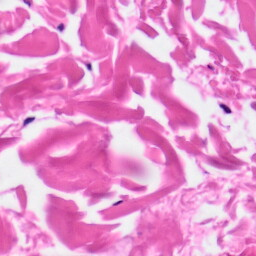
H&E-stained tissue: Skin